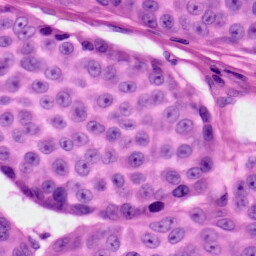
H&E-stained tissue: Skin